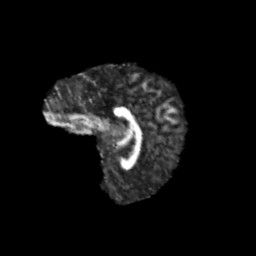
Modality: FA
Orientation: sagittal
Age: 11
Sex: female
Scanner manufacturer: siemens
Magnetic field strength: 3 T
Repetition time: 3.8 s
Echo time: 0.07 s